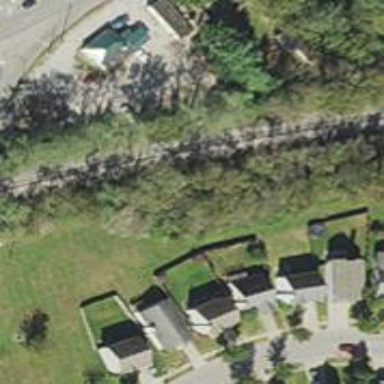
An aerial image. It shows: Railway line on embankment.